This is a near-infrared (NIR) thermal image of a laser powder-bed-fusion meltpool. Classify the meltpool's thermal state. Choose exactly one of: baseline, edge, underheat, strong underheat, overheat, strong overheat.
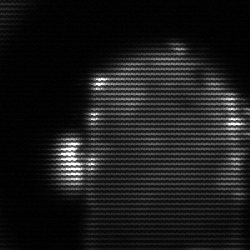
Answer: baseline